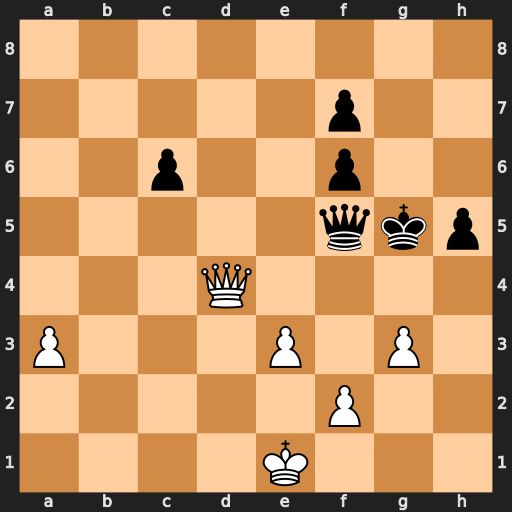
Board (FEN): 8/5p2/2p2p2/5qkp/3Q4/P3P1P1/5P2/4K3
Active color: w
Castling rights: -
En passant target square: -
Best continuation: Qf4+ Kg6 Qxf5+